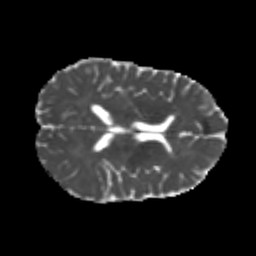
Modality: MD
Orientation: axial
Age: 23
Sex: male
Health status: healthy
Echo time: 0.074 s